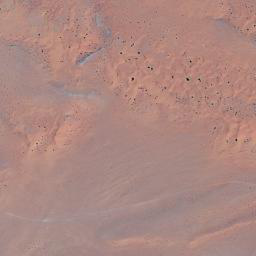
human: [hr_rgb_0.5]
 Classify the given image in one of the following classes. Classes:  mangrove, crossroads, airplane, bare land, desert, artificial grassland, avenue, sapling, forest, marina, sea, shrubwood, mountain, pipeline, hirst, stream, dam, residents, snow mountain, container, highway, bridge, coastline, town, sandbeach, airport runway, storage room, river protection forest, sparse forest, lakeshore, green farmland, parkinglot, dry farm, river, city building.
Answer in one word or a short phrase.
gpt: desert